Field crop: tomato
Growth stage: 1
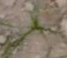
Species: cyperus